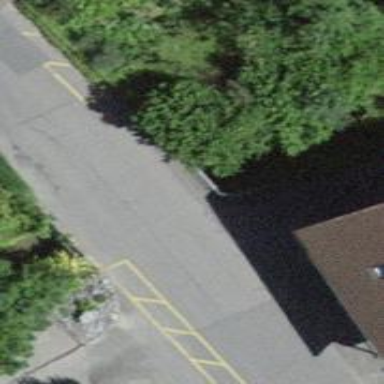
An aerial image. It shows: Retaining wall.